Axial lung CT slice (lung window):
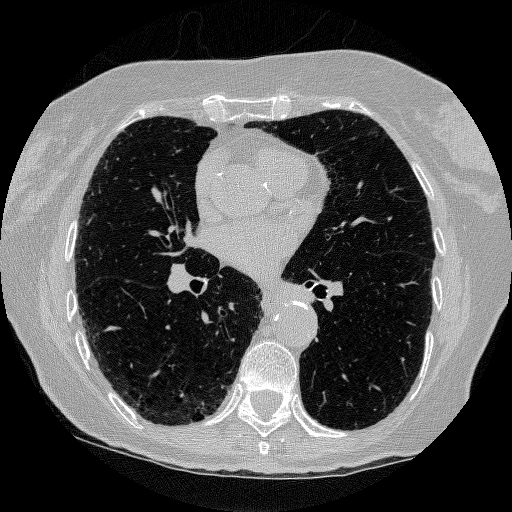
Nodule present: no